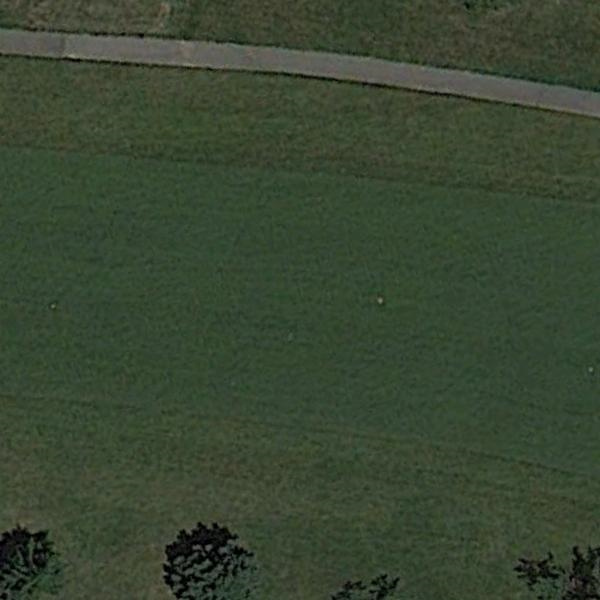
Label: Meadow